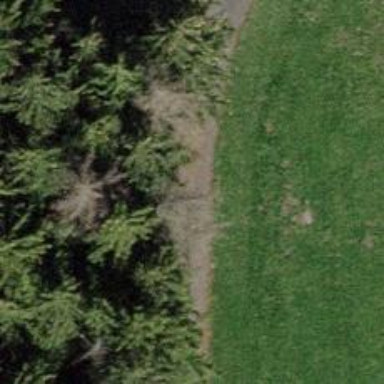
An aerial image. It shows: Unpaved track with grade1 quality.